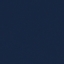
Land use / land cover class: SeaLake